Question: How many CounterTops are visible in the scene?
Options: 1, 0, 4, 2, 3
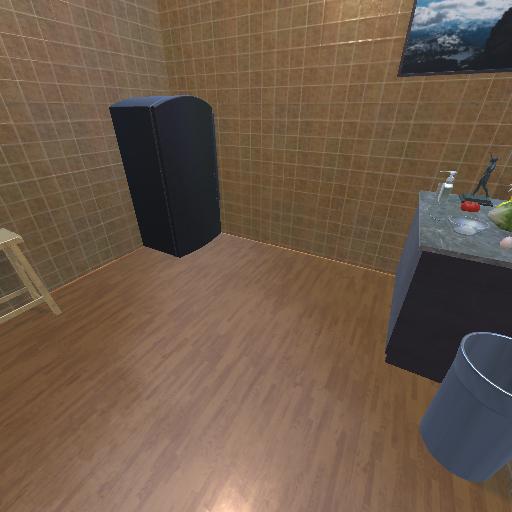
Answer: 1